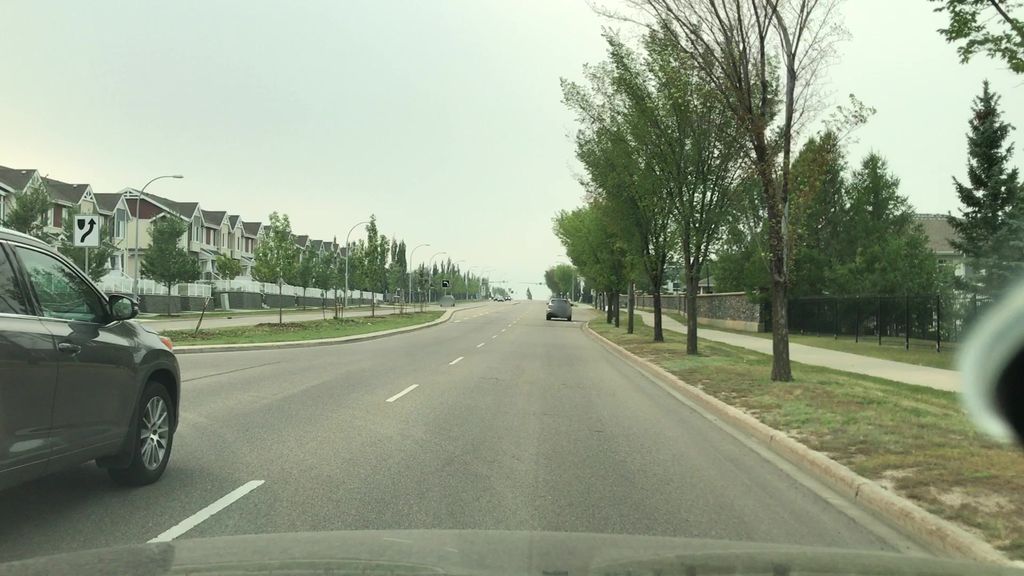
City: edmonton